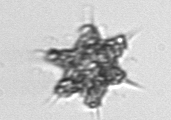
Label: Dictyocha